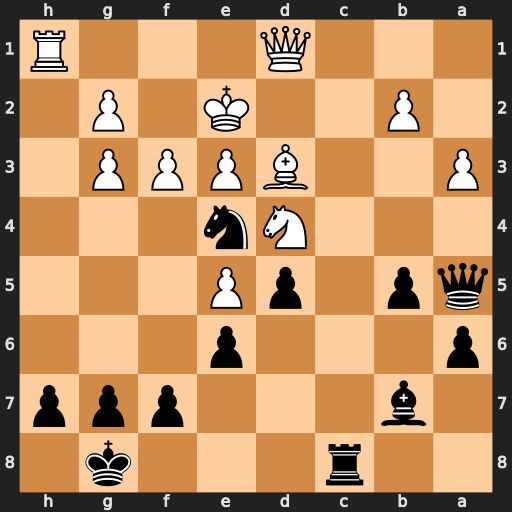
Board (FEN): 2r3k1/1b3ppp/p3p3/qp1pP3/3Nn3/P2BPPP1/1P2K1P1/3Q3R
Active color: b
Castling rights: -
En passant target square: -
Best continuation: Nxg3+ Kf2 Nxh1+